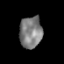
Tissue: prostate
Cell type: T cells
Senescence score: 0.2925
Nuclear area (px): 698
Mean DAPI intensity: 126.279